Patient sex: M
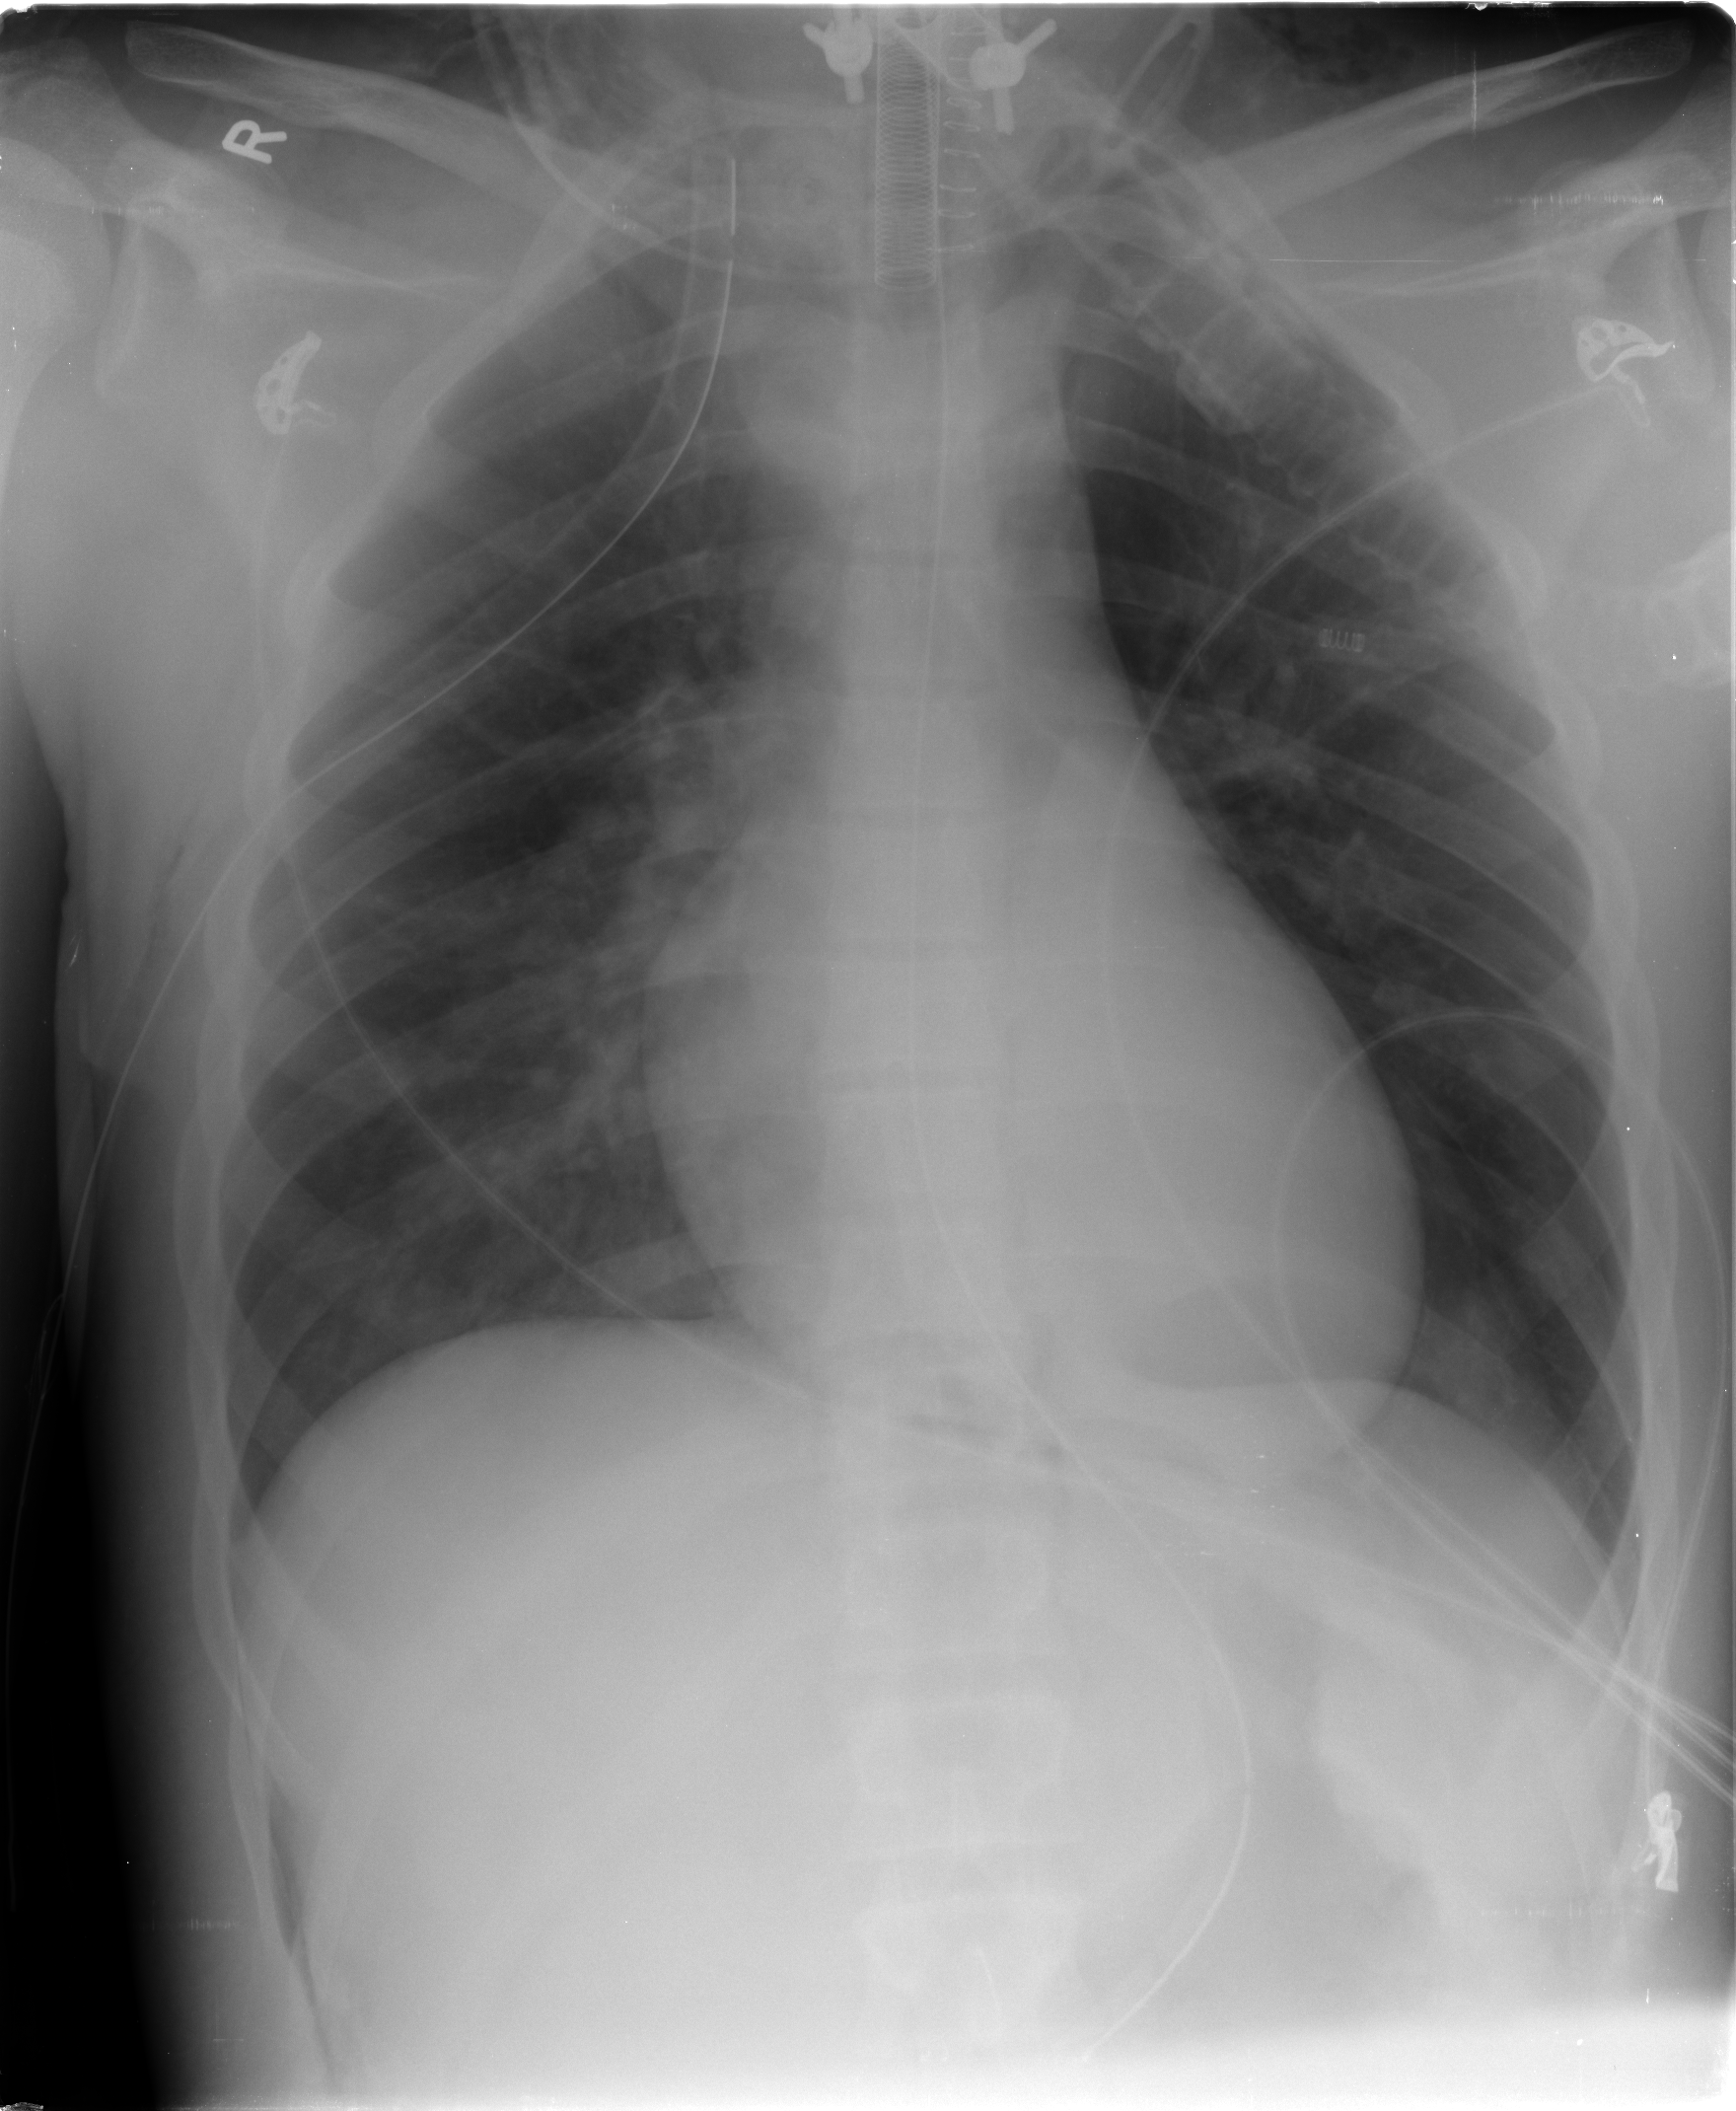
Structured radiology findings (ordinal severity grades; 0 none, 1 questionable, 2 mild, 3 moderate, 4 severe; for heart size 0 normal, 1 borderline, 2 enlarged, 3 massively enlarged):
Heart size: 0
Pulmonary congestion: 0
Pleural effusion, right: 0
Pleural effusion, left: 0
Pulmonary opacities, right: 2
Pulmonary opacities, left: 2
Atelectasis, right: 3
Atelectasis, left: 2